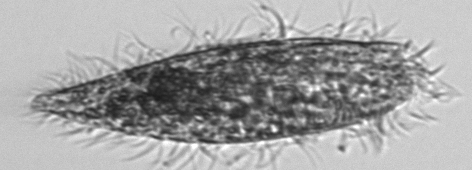
Label: Euplotes_morphotype1